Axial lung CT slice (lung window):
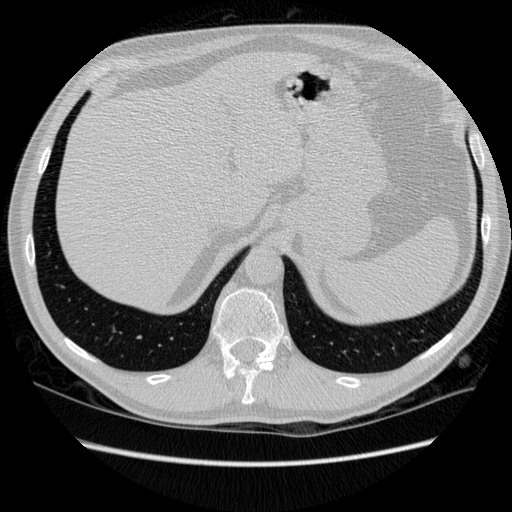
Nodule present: no